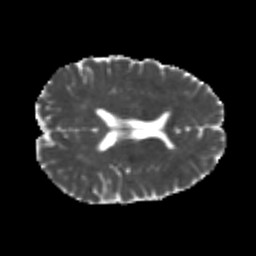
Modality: MD
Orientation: axial
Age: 22
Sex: male
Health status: healthy
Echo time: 0.074 s